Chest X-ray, PA view. Patient: 71 years old, sex M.
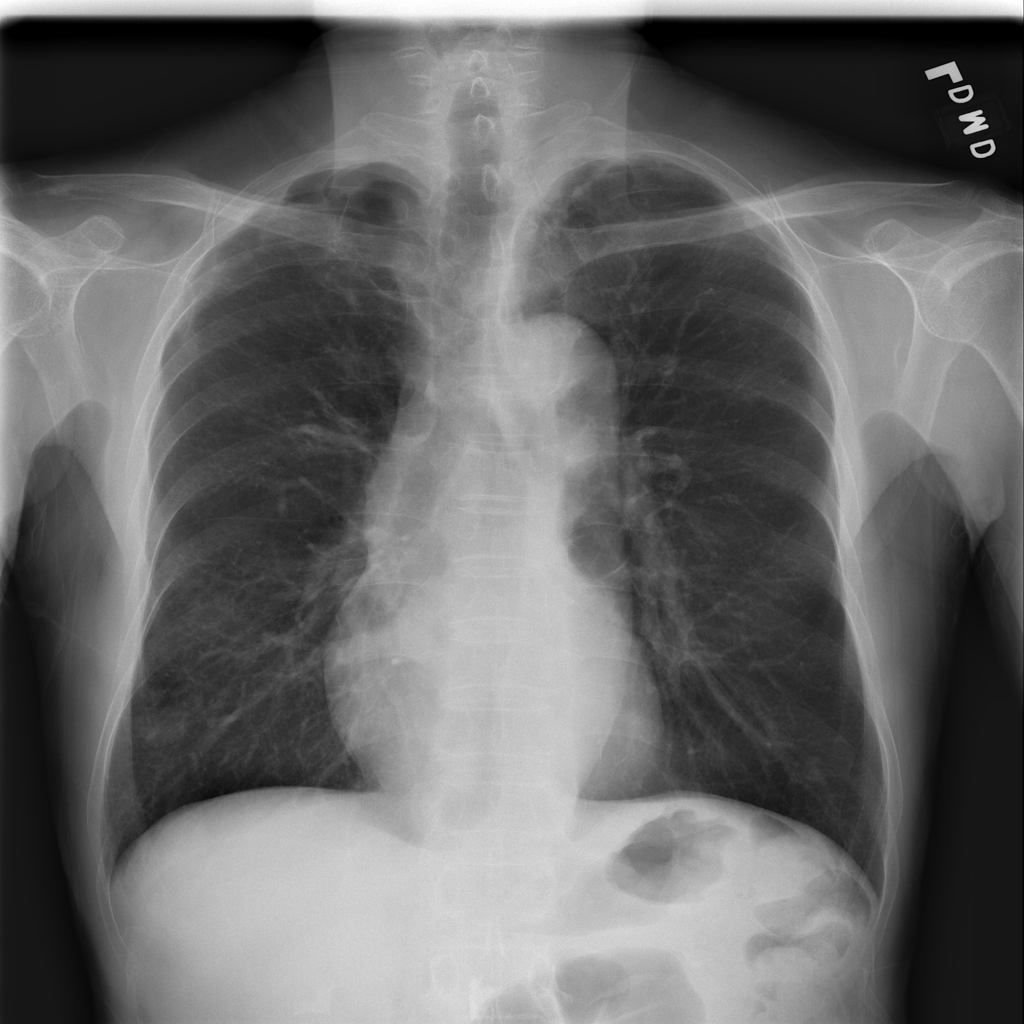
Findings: No Finding